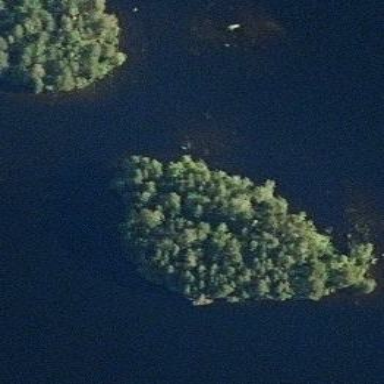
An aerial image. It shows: Island.